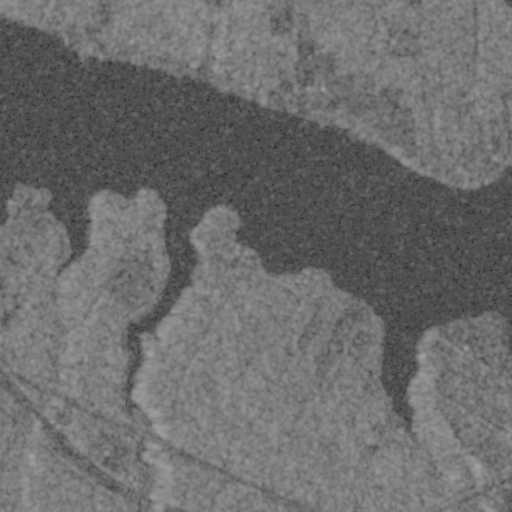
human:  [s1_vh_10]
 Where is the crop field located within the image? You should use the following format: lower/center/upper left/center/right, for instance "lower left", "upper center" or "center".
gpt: The crop field is located in the center left of the image.
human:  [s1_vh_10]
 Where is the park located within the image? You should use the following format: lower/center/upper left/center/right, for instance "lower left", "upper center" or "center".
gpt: The park is located in the left of the image.
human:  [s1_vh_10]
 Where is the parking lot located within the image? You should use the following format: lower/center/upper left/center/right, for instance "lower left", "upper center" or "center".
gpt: The parking lot is located in the center left of the image.
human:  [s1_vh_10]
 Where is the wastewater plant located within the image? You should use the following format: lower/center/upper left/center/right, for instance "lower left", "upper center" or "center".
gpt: The wastewater plant is located in the center left of the image.
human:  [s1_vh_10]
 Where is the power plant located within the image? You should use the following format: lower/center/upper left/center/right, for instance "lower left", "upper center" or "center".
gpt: There is no power plant in the image.

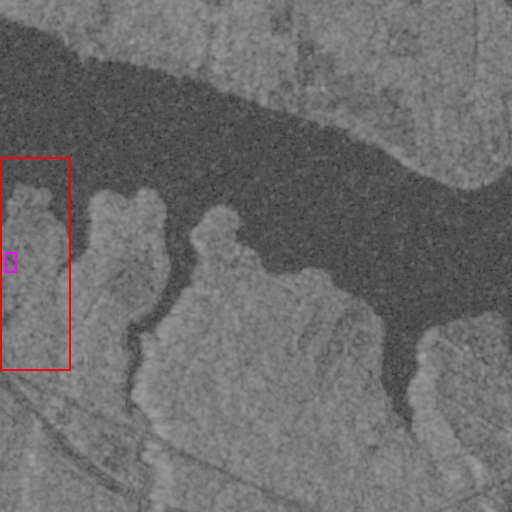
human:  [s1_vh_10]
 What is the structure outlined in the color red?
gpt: The structure outlined in red is a park.
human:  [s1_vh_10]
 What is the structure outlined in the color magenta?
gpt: The structure outlined in magenta is a parking lot.
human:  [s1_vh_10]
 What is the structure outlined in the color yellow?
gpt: There is no yellow outline.